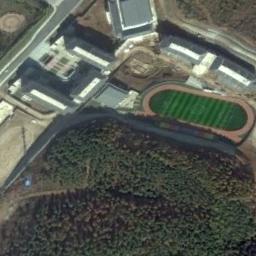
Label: ground_track_field